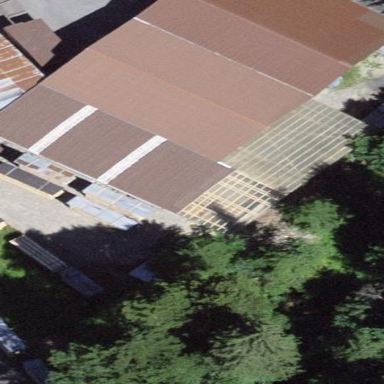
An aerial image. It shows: Warehouse building.